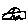
Label: car